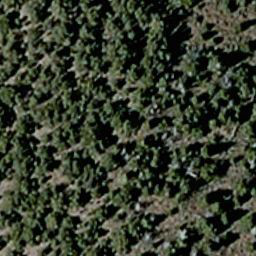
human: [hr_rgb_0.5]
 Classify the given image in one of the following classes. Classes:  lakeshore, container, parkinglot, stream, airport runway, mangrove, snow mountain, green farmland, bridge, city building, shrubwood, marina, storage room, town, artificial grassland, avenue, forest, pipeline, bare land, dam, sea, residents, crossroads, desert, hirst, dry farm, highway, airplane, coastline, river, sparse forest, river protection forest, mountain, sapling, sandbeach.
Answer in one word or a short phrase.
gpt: sparse forest